Interaction volume radius: 5 \u00c5
Interaction volume height: 25 \u00c5
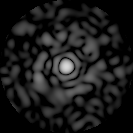
Disorder parameter: 0.8487